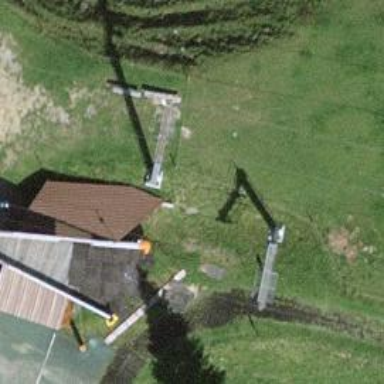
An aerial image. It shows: Pylon used for aerialway.